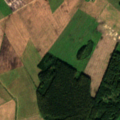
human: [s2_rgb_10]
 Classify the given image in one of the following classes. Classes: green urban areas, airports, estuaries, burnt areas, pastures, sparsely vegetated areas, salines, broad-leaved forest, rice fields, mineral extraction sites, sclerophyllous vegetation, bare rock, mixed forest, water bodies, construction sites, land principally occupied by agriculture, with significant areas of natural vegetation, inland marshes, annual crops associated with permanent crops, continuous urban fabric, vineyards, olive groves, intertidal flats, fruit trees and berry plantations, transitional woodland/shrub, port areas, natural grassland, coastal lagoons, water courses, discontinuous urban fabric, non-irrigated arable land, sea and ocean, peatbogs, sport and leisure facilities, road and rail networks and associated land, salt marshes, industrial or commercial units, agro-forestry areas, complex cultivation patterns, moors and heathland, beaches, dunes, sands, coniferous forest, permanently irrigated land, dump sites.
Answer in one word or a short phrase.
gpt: non-irrigated arable land, complex cultivation patterns, mixed forest, transitional woodland/shrub